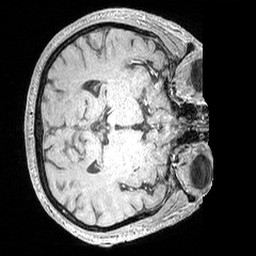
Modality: MP2RAGE
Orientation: axial
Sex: male
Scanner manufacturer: siemens
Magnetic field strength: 3 T
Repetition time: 5 s
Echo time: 0.00292 s